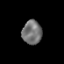
Tissue: prostate
Cell type: T cells
Senescence score: 0.3357
Nuclear area (px): 455
Mean DAPI intensity: 115.789